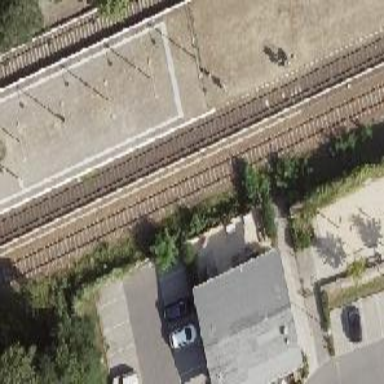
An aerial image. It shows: Light rail railway line with electrified rails.